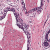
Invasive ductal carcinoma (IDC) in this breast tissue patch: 0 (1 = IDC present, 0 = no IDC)